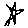
Label: star